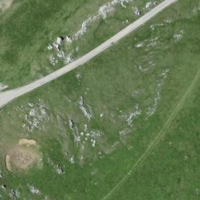
EUNIS habitat code: 23
Species observed at this site:
Aglais urticae
Draba aizoides
Campanula glomerata
Orchis mascula
Aglais io